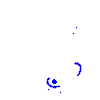
Particle: pion